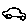
Label: car